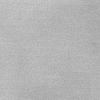
Atmospheric dust classification: dusty